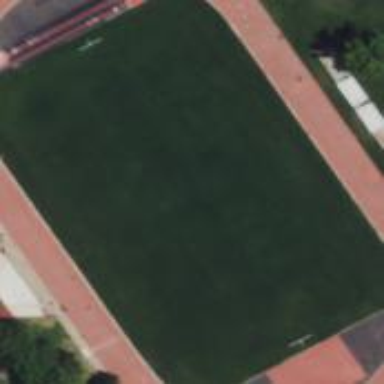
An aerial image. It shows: Pitch used for both American football and soccer.